七年级 · 度量几何学
如图, $\angle A B C=\angle D E C, B P$ 平分 $\angle A B C, E F$ 平分 $\angle D E C$, 试说明 $B P / / E F$ 的理由.

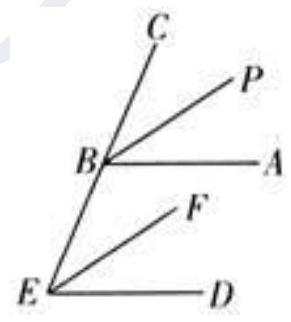
答案: 【答案】解: $B P / / E F$, 理由如下:

$\because B P$ 平分 $\angle A B C, E F$ 平分 $\angle D E C$,

$\therefore \angle C B P=\frac{1}{2} \angle A B C, \angle B E F=\frac{1}{2} \angle D E C$,

又 $\because \angle A B C=\angle D E C$,

$\therefore \angle C B P=\angle B E F$,

$\therefore B P / / E F$.

【解析】本题考查了平行线的判定，角平分线的定义，解题的关键是找出相等的同位角 $\angle C B P=\angle B E F$. 本题属于基础题, 难度不大, 解决该题型题目时, 找出相等(或互补)的角是关键. 根据角平分线的定义可得出 $\angle C B P=\frac{1}{2} \angle A B C, \angle B E F=\frac{1}{2} \angle D E C$, 再结合 $\angle A B C=\angle D E C$ 即可得出 $\angle C B P=\angle B E F$, 依据 “同位角相等, 两直线平行” 即可得出 $B P / / E F$.